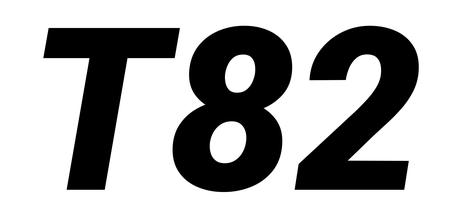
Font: Roboto-Italic_Black_Italic